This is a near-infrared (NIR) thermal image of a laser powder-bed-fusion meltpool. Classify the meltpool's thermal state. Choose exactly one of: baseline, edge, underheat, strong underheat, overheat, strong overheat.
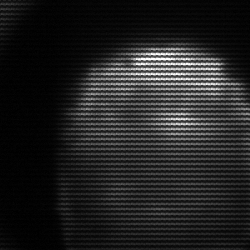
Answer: edge